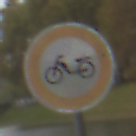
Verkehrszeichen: VerbotMofas
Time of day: MorningAfternoon
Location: Outdoor (Nature)
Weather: Overcast
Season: Autumn
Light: Natural